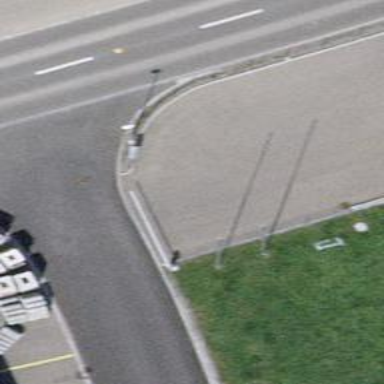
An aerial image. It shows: Lift gate barrier.